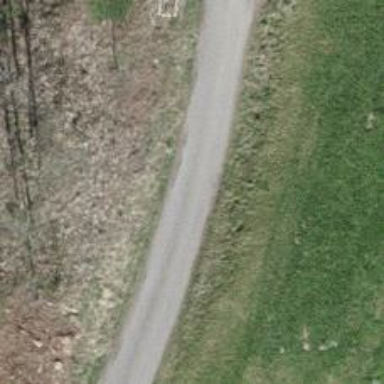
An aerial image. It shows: Unclassified paved road with grade 1 tracktype.